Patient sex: M
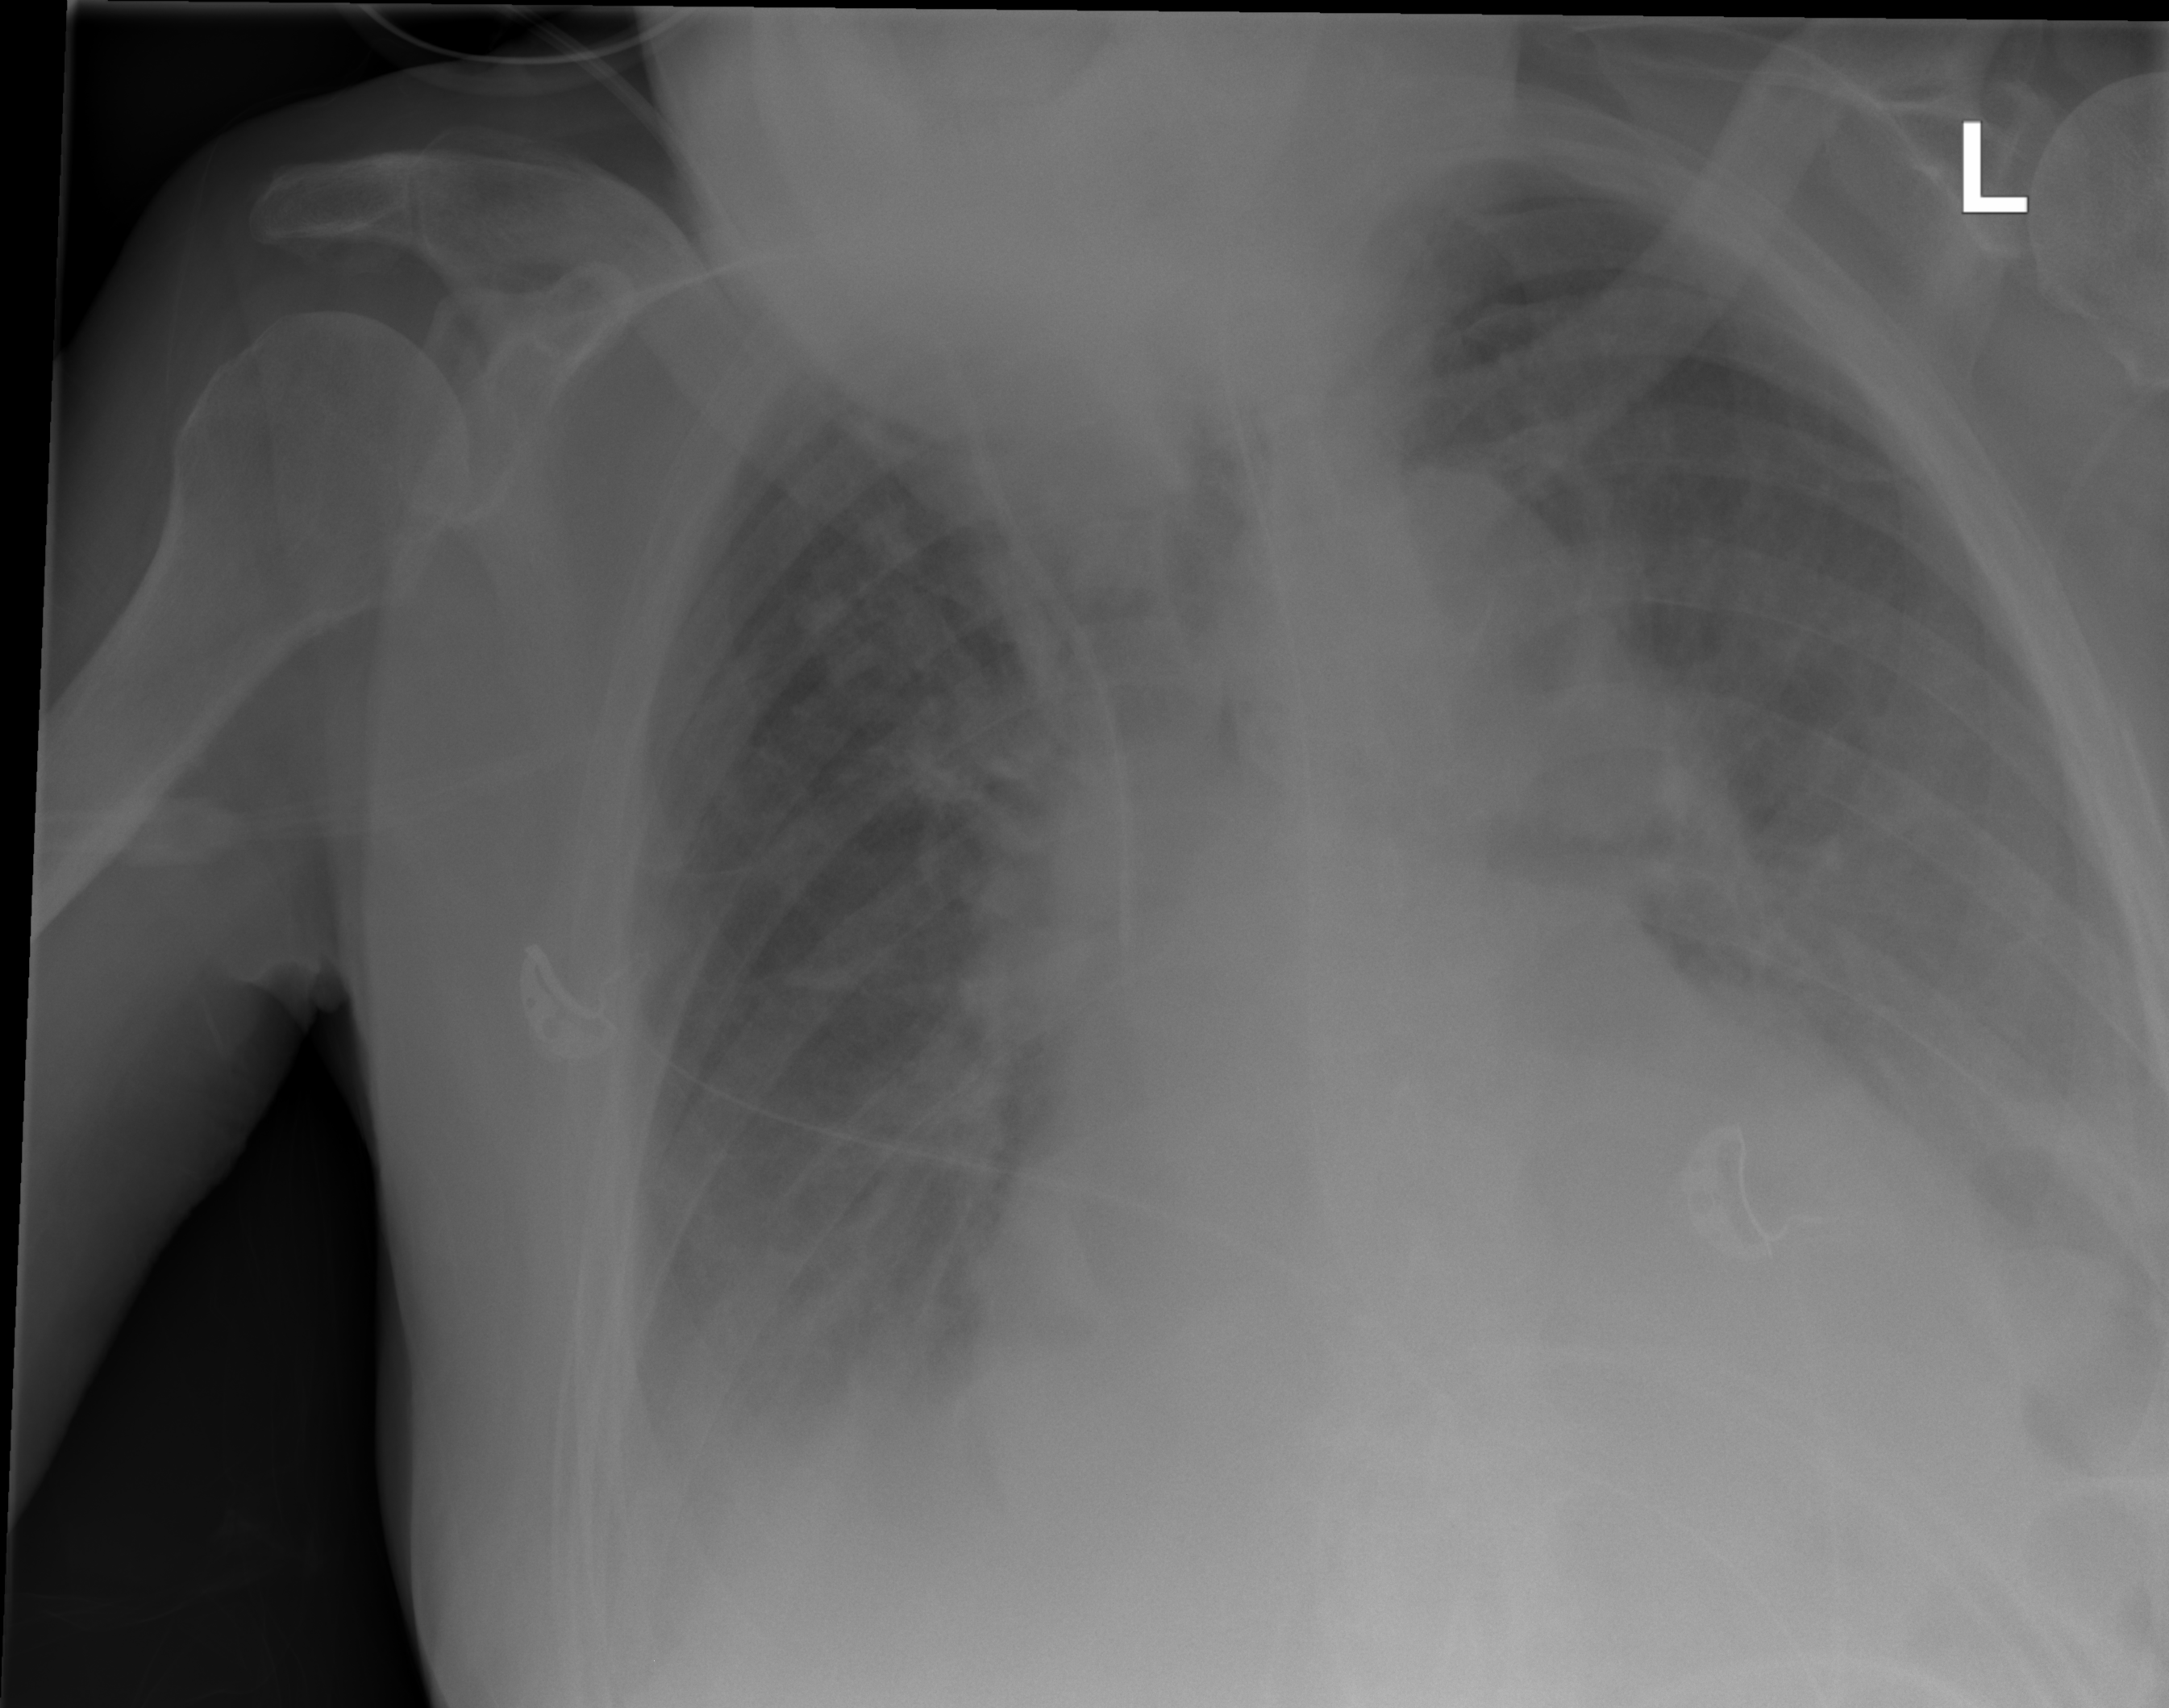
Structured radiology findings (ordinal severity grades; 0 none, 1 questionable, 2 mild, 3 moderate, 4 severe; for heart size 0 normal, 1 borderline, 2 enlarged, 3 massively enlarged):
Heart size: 2
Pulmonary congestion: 3
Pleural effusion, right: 2
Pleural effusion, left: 3
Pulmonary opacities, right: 2
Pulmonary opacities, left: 2
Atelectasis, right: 2
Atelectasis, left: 2